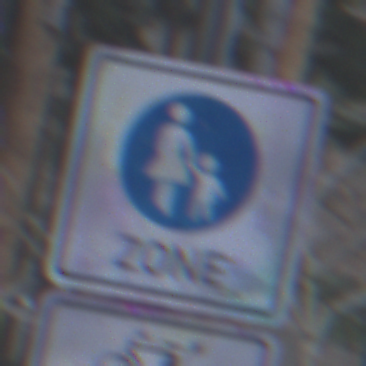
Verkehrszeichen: BeginnFussgaengerzone
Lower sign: EinspurigeFahrzeugeFrei6
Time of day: MorningAfternoon
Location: Outdoor (Nature)
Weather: Overcast
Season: Winter
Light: Natural